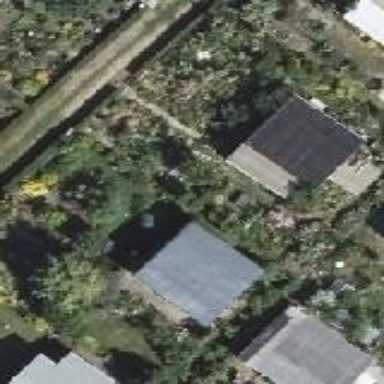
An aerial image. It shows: Plot in the allotments.